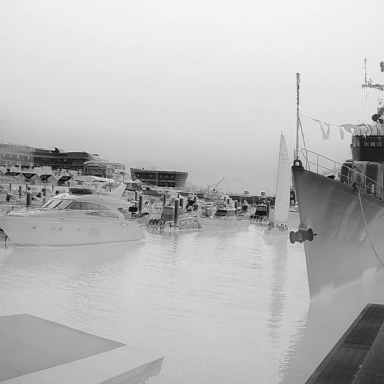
There are five canoes in the infrared image.